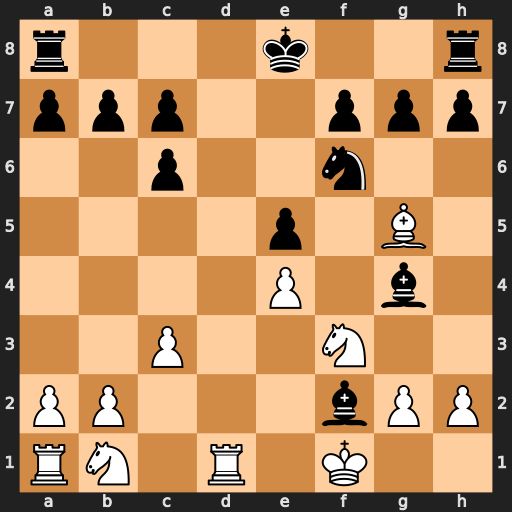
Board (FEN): r3k2r/ppp2ppp/2p2n2/4p1B1/4P1b1/2P2N2/PP3bPP/RN1R1K2
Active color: w
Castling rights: kq
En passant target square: -
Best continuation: Bxf6 gxf6 Kxf2